Question: I am trying to get the following functionality in navigation drawer but i am not able to break it.
I am having a Navigation Drawer. On clicking any item in the navigation drawer I need a list view to open with multiple item in it, which could be further selected for some kind of functionality.
I am also attaching the Image which will Define my need in appropriate manner. Please have a kind reference of the Image to get What I basically and actually need.
Any help would be appreciated..!
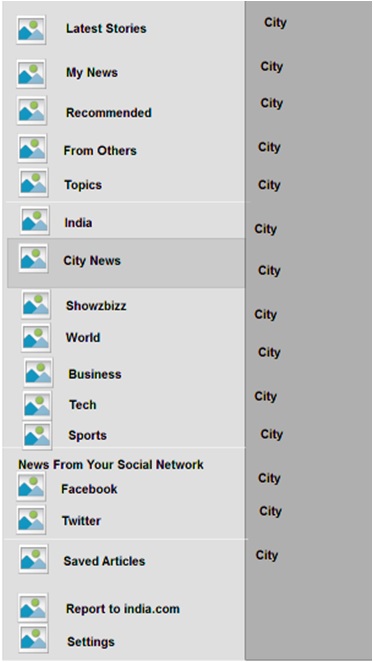
Answer: As i Have see your image what i understand is that,
then becuase
So one solution is that
and and create custom adapter for both ListView.
Now like City, MyNews or whatever.
So when user click on another item from drawer the same thing going to happen. But the data for second ListView are going to change.
I hope you understand what I am saying and It helps you.
Ok so your xml shuold look like this.
'''
<!-- The main content view -->
<FrameLayout android:id="@+id/content_frame" />
<!-- The navigation drawer -->
<LinearLayout
android:layout_gravity="start"
android:orientation="horizontal">
<ListView
android:layout_weight="1"
android:id="@+id/list1">
</ListView>
<ListView
android:layout_weight="1"
android:id="@+id/list2">
</ListView>
</LinearLayout>
'''
Now On Your java side. consider both listview are referenced as and , and you have created two adapter and .
Make Item click for and apply the logic like below ...
'''
list1.setOnItemClickListener(new AdapterView.OnItemClickListener() {
@Override
public void onItemClick(AdapterView<?> adapterView, View view, int pos, long l) {
// now here you can get which option is clicked from list1.
// using position and
int your_type = pos;
adapter2.filderDataAccordingToType(your_type);
// create the above method in your second adapter and pass your type like MyNews, City or any other.
// and apply the logic of filtering by passing type to your method
// your_type could be any data type i have take the integer.
// and after filtering data you can notify your adapter.
// so when the data of adpater gets changed your secondlistview get refreshed.
}
});
'''
that's it.